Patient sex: M
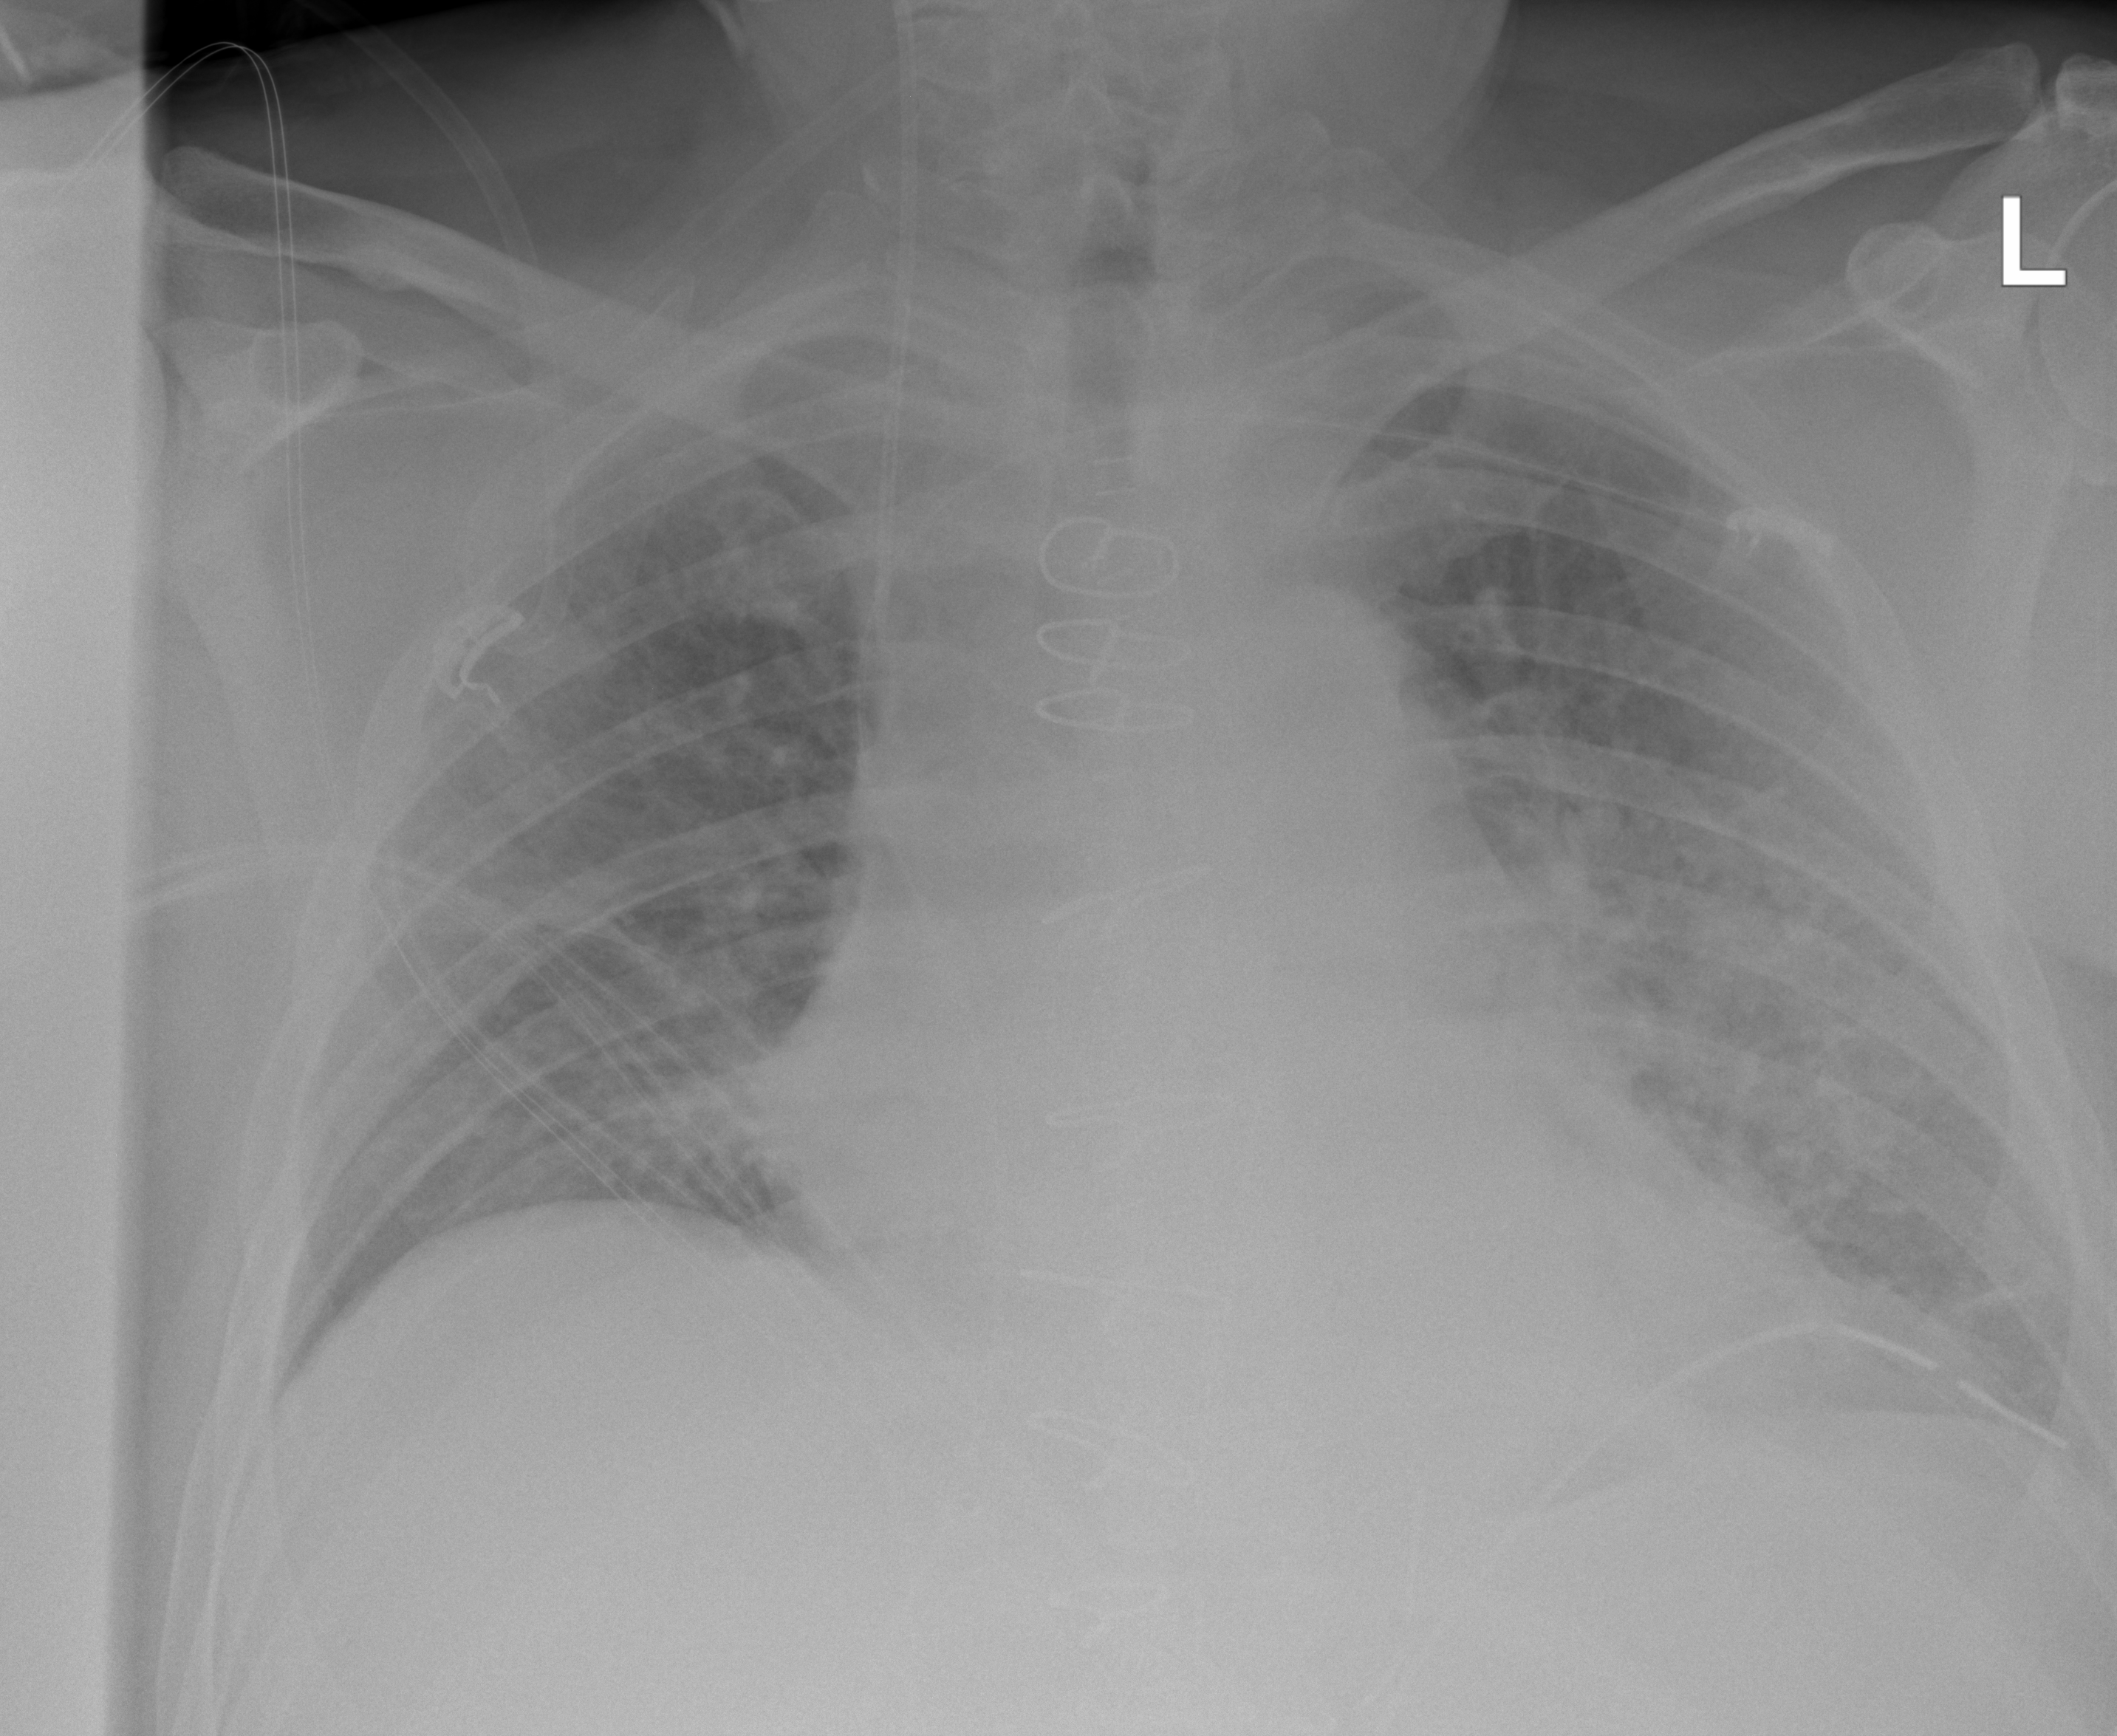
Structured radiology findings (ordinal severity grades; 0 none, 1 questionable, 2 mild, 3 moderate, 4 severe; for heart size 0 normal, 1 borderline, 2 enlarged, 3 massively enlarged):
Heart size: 1
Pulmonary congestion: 2
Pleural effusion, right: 0
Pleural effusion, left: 0
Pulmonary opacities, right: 2
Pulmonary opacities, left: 2
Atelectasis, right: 2
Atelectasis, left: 2